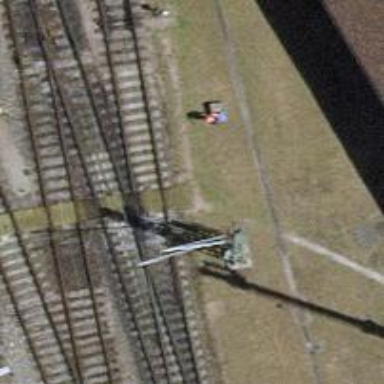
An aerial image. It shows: Crossing for the railway.